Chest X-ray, AP view. Patient: 59 years old, sex M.
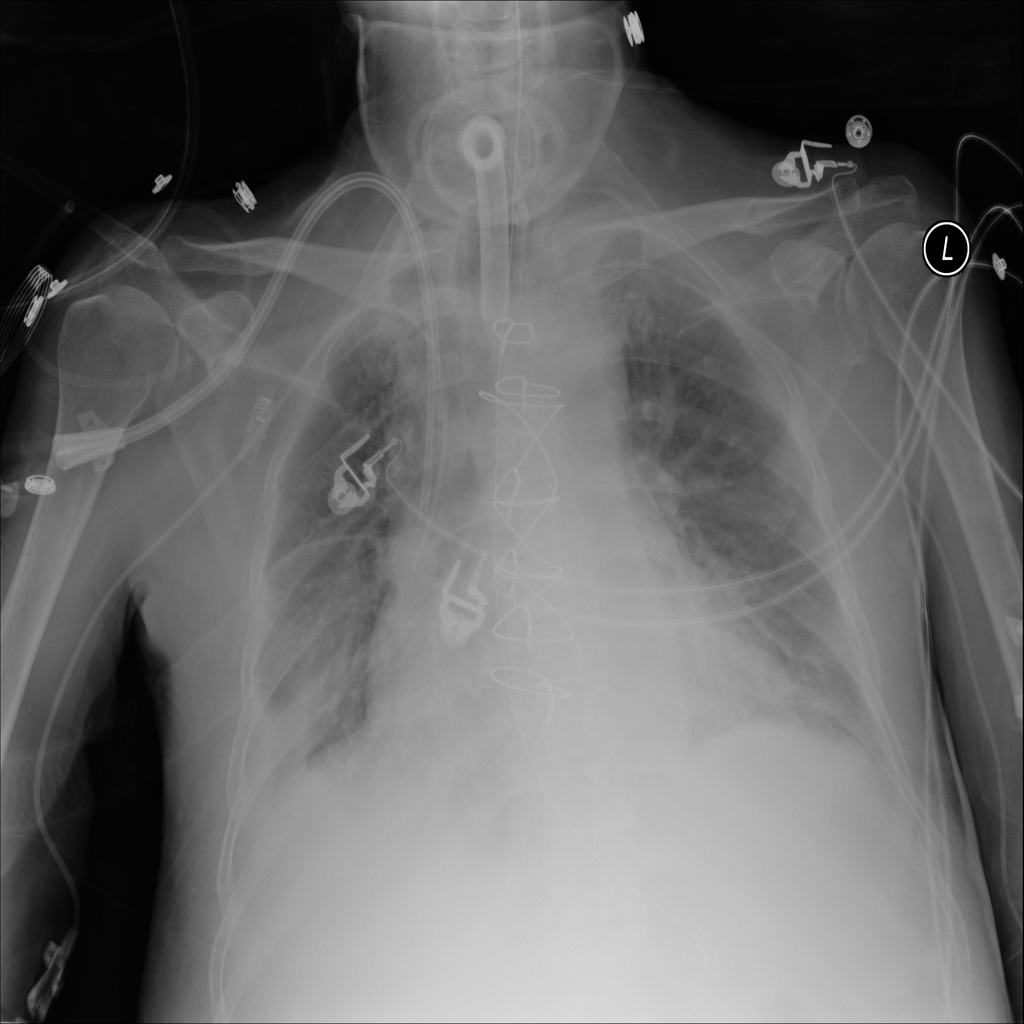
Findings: Cardiomegaly, Effusion